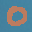
Label: 0